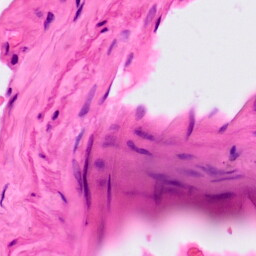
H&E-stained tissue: Lung